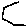
Label: hexagon